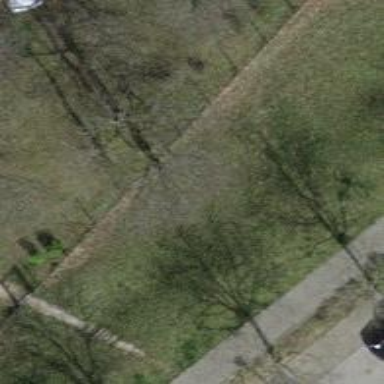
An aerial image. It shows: Mixed tree row with combination of leaves and leaf cycles.